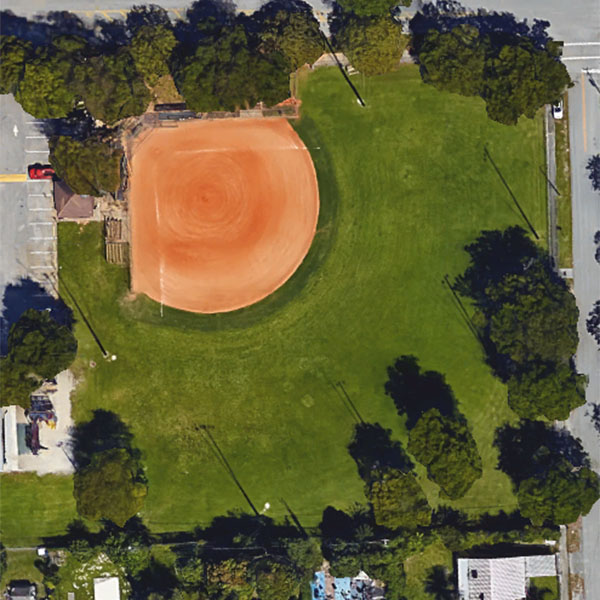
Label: BaseballField